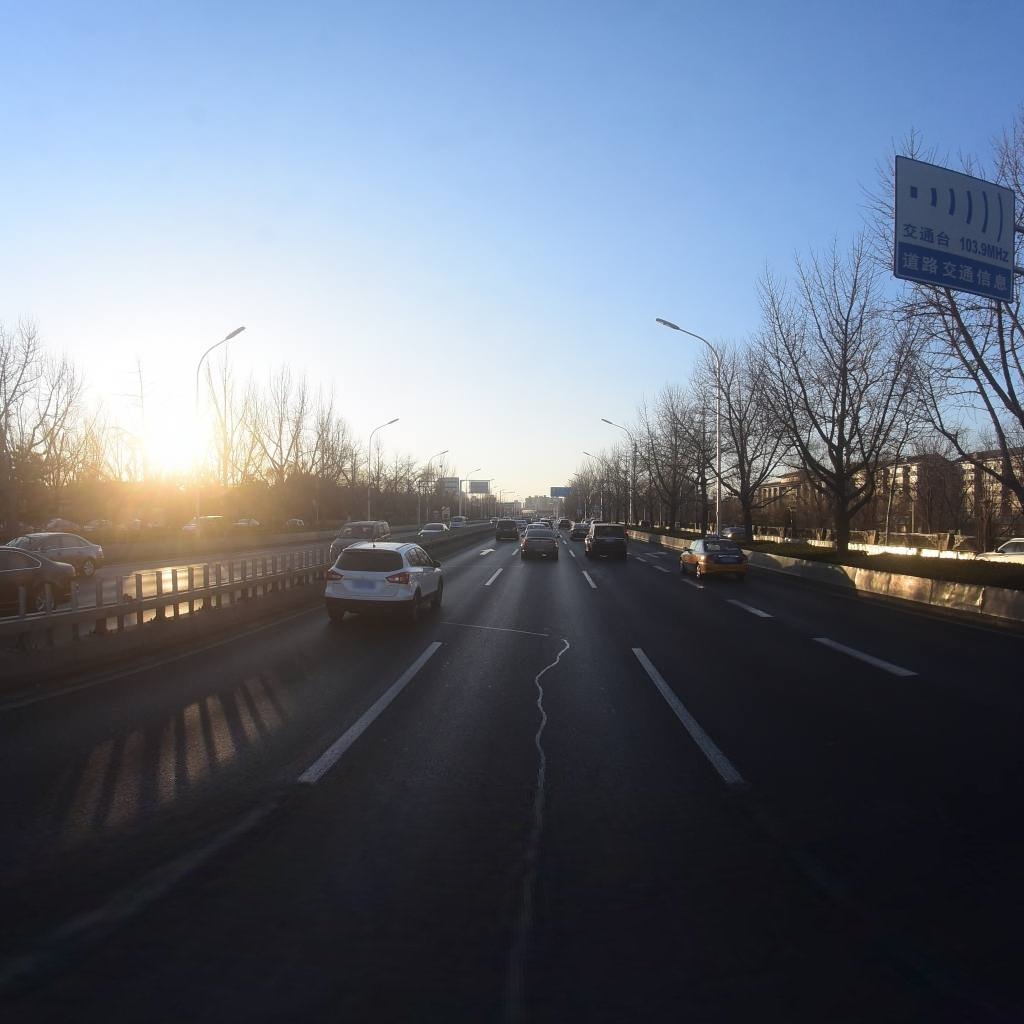
Region: Xicheng
Road damage annotations: longitudinal patch, transverse patch